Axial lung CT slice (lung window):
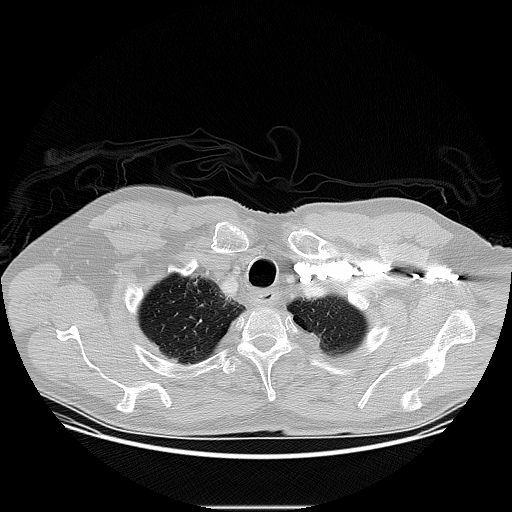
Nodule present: no